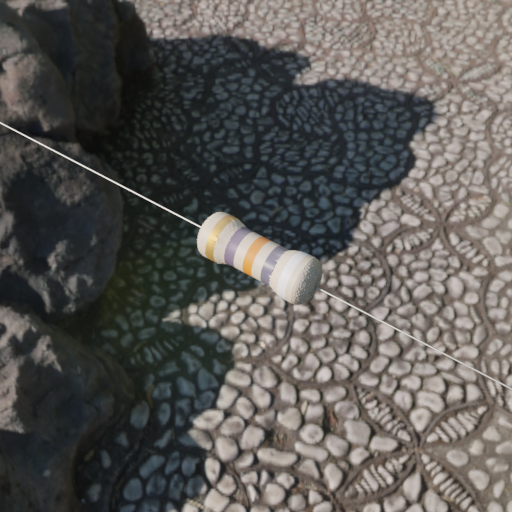
Resistor colour bands (in order): gold, gray, orange, gray, white